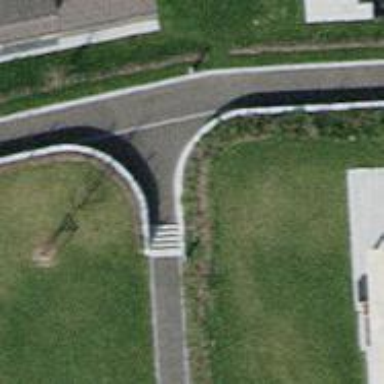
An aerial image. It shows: Set of steps on the road.